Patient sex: M
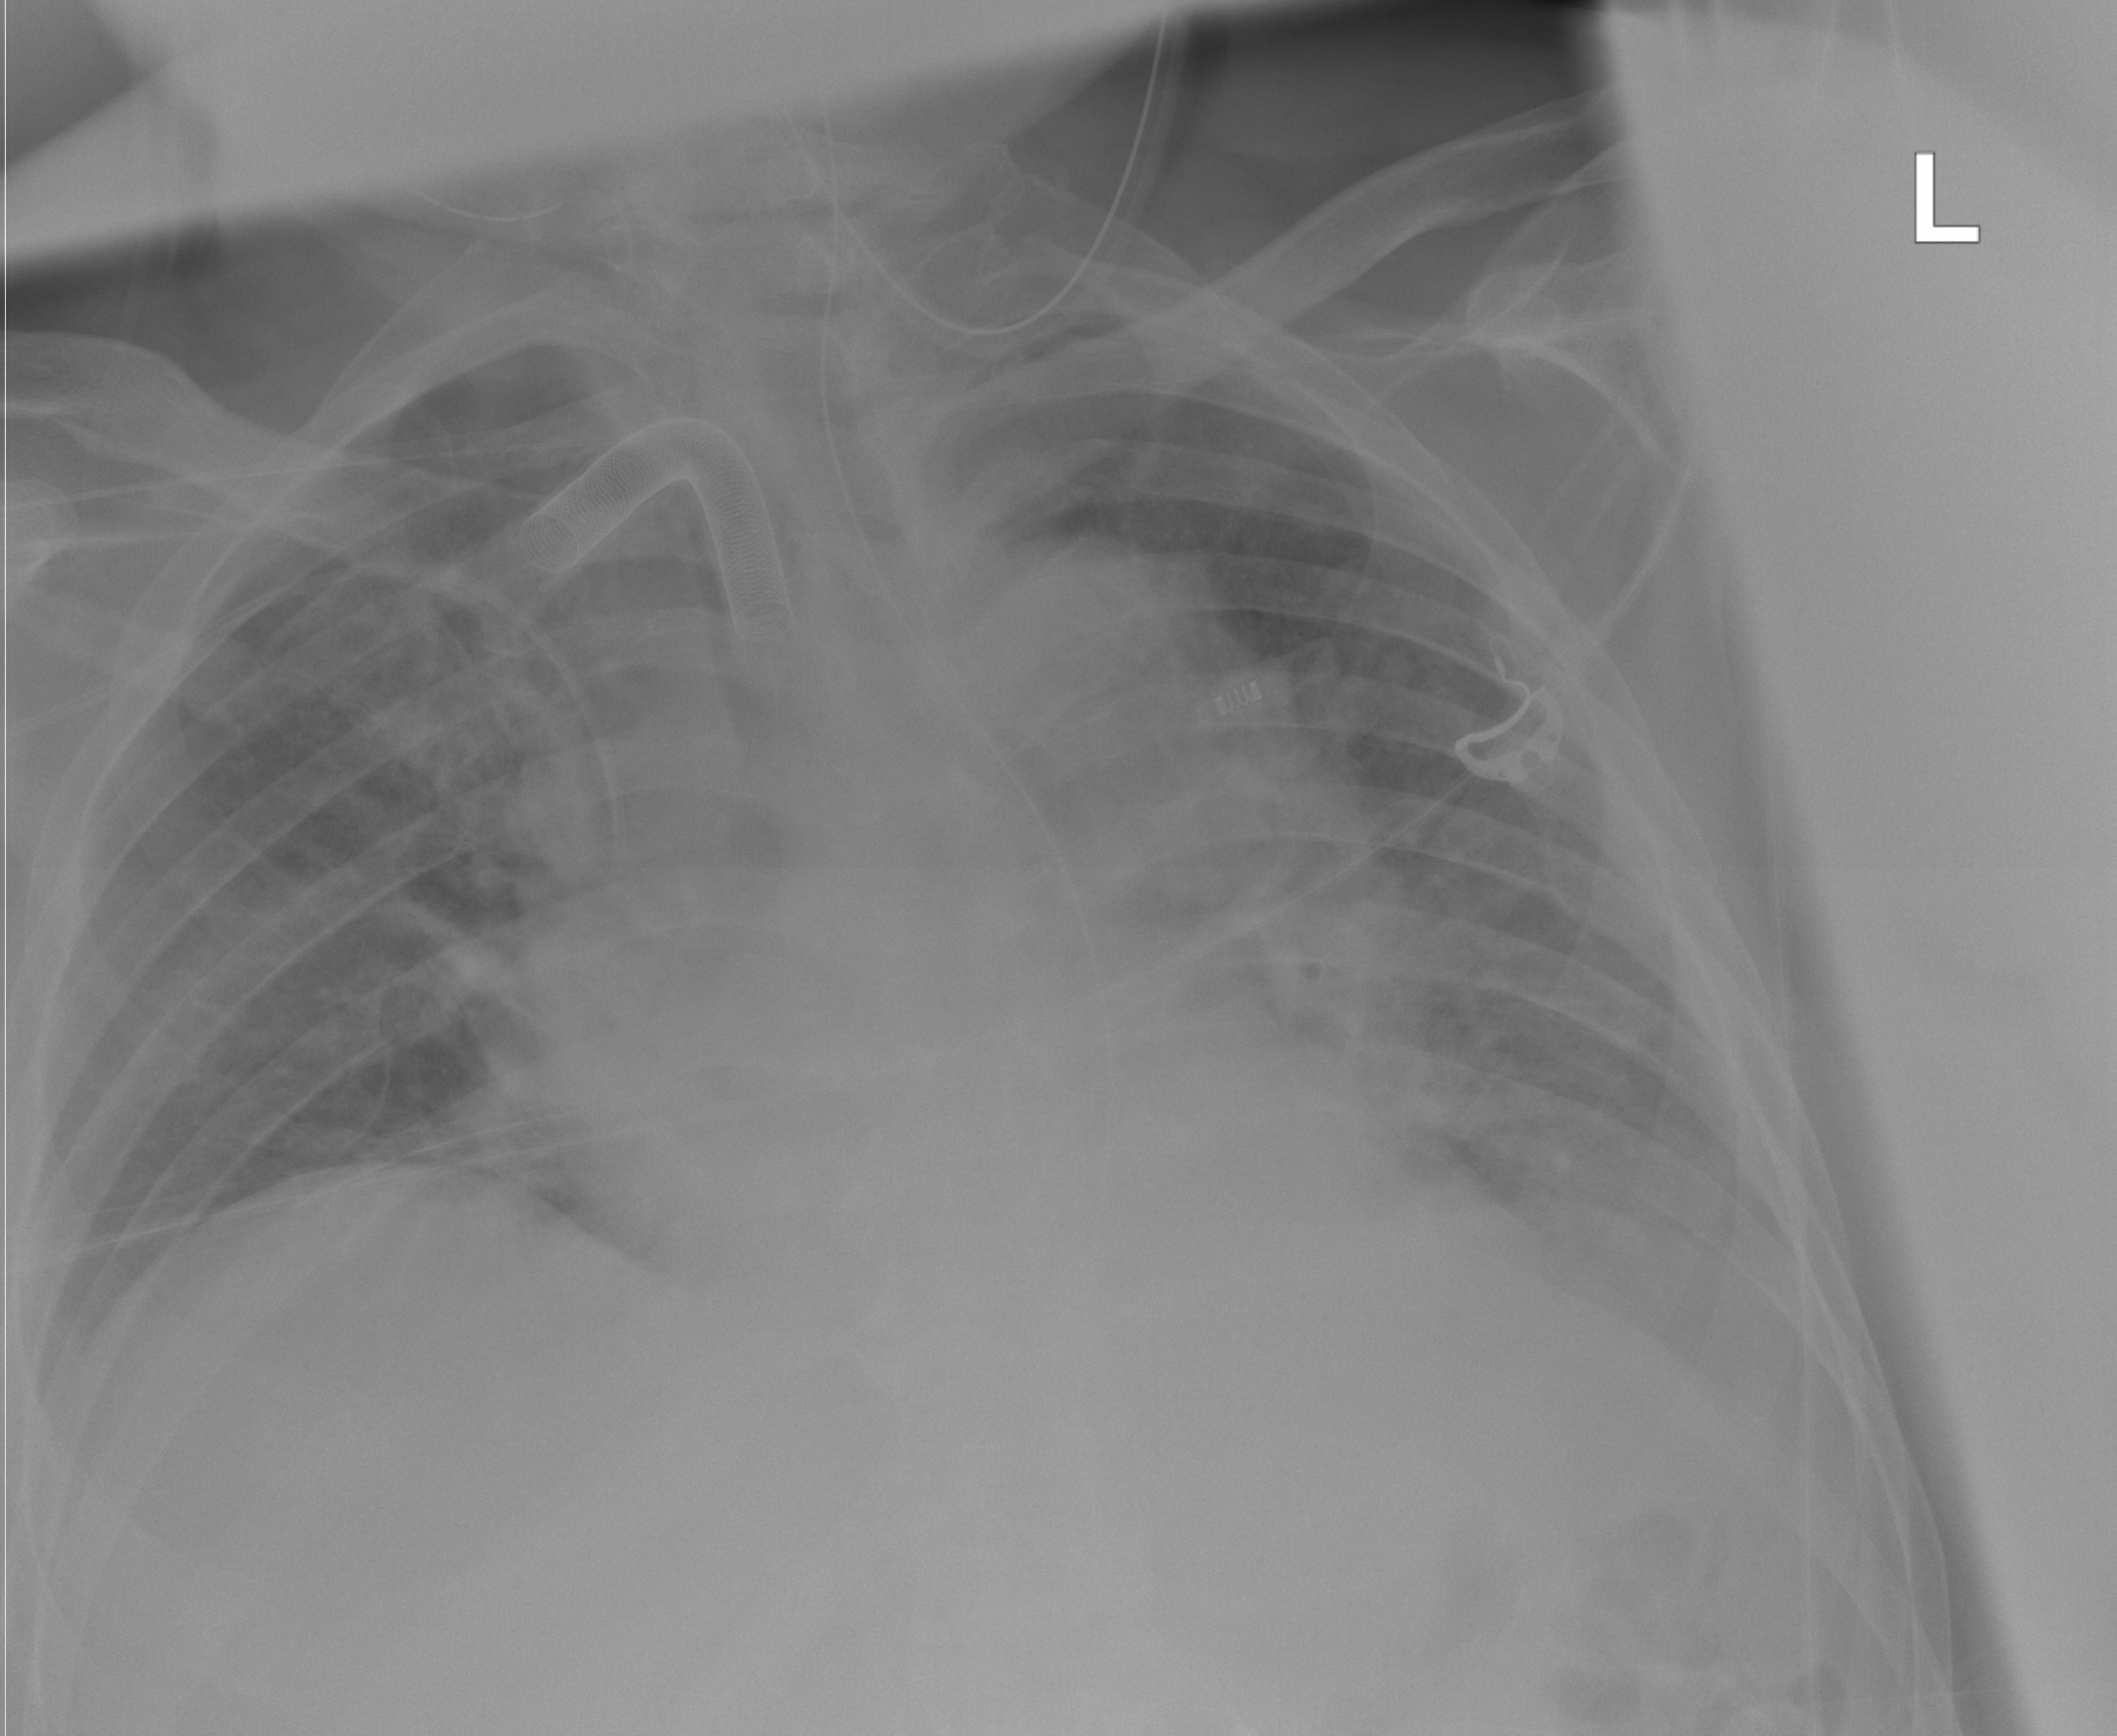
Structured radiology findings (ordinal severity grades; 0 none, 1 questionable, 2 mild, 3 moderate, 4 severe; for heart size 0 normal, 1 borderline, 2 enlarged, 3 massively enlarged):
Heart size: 2
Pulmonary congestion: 2
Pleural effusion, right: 0
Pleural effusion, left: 2
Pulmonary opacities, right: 0
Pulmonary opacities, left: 0
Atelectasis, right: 2
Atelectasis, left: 0